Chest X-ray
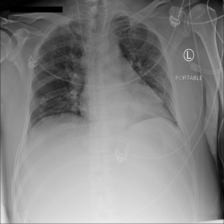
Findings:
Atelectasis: negative
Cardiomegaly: negative
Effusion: negative
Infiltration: negative
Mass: negative
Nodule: negative
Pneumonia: negative
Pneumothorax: negative
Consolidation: negative
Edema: negative
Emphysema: negative
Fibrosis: negative
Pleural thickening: negative
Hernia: negative